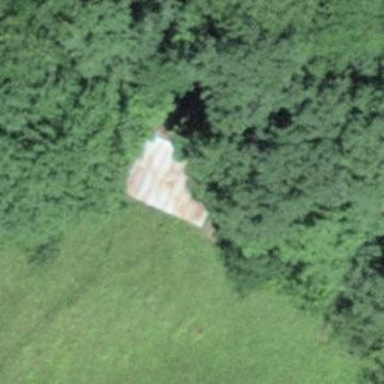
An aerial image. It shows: Cabin is depicted in the image.